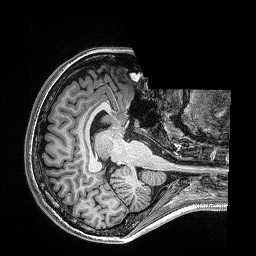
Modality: T1w
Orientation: axial